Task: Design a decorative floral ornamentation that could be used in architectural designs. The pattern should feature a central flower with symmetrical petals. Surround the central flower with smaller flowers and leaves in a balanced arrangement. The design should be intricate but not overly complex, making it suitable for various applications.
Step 157:
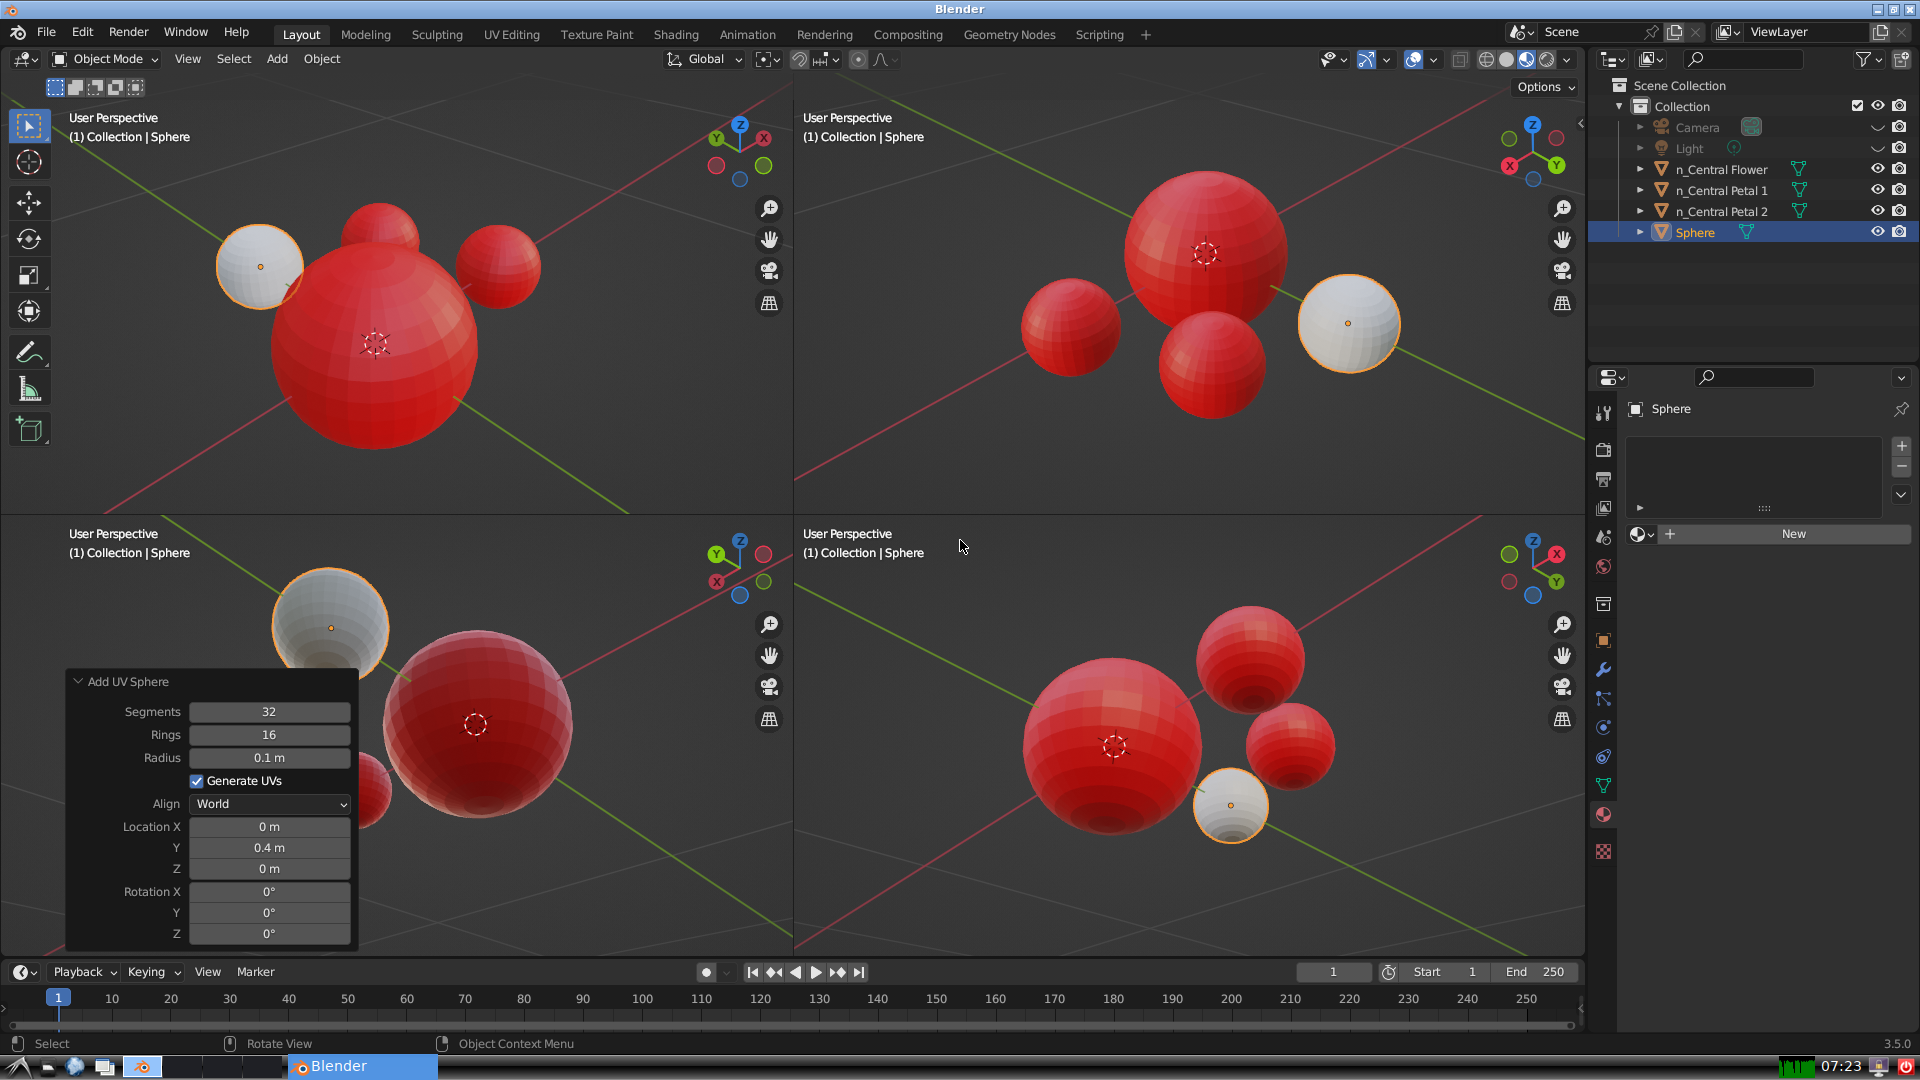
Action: {"key_press": ['Ctrl, Home']}